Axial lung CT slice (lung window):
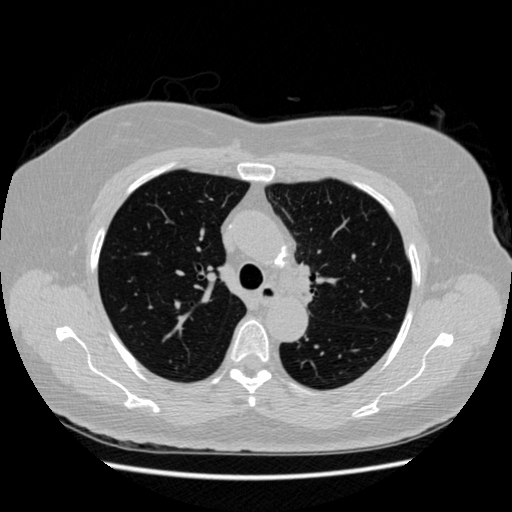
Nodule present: no